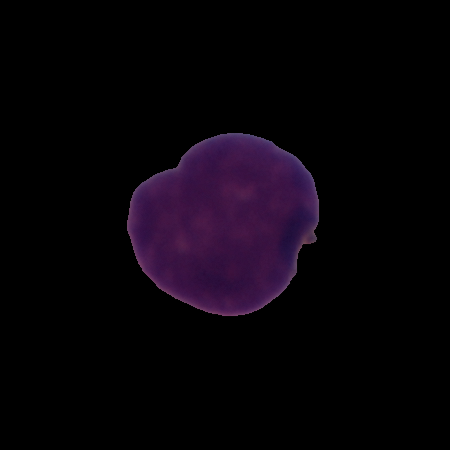
Label: healthy